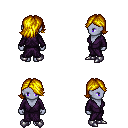
a pixel art fantasy rpg character, female body template, dark elf, purple skin, purple robe, metal pants, blonde swoop hairstyle, metal boots, four views (front, back, left, right), 2x2 character sprite sheet, small pixel art, hard edges, no anti-aliasing